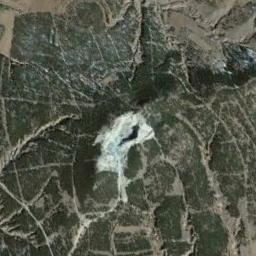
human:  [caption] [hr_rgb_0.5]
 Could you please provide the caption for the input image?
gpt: Thirty percent of the area on this mountain is covered by vegetation .

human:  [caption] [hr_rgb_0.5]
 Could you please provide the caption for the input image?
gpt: Many trees are on the mountain .

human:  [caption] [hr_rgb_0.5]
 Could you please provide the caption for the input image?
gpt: The mountain is full of green plants with lines of bare land .

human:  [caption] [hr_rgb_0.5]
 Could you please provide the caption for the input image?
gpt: The mountain has a rugged surface .

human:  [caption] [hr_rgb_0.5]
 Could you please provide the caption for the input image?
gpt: There are some green land and many buildings on the mountain .